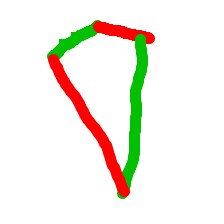
Shape: kite